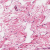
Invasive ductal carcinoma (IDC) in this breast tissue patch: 0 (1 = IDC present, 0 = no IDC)